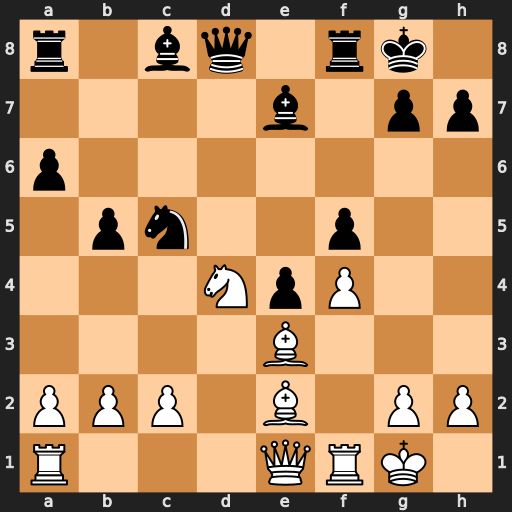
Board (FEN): r1bq1rk1/4b1pp/p7/1pn2p2/3NpP2/4B3/PPP1B1PP/R3QRK1
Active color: w
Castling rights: -
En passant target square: -
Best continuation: Nc6